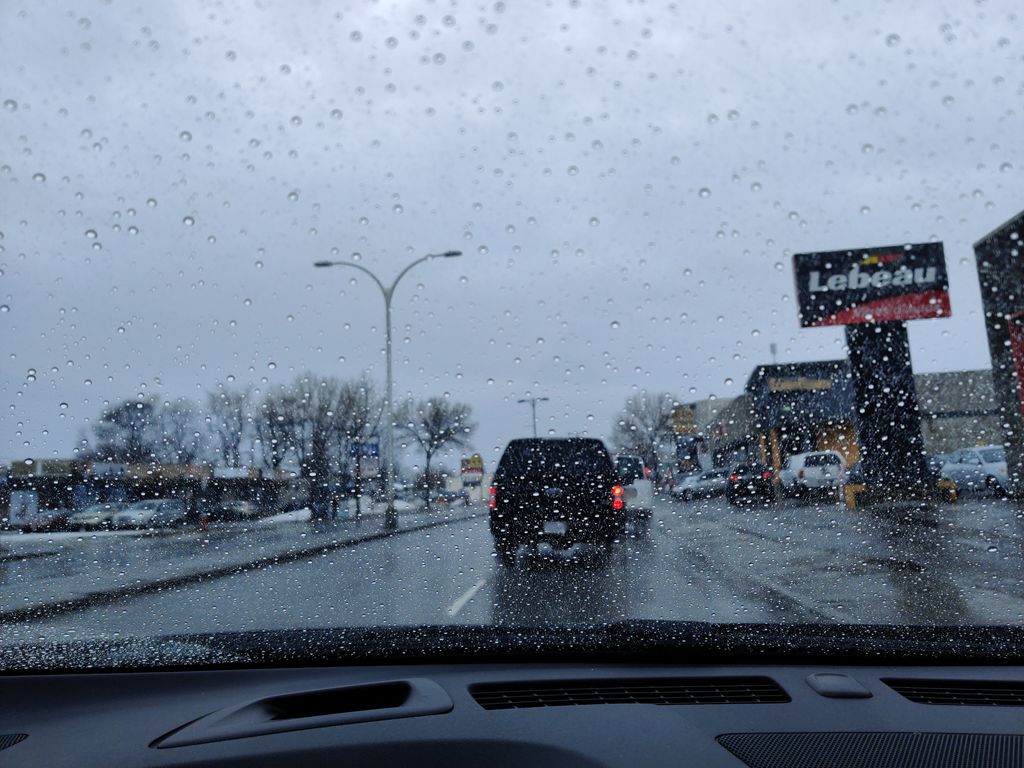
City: montreal